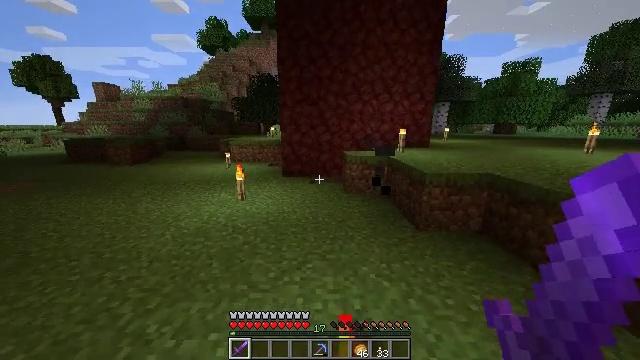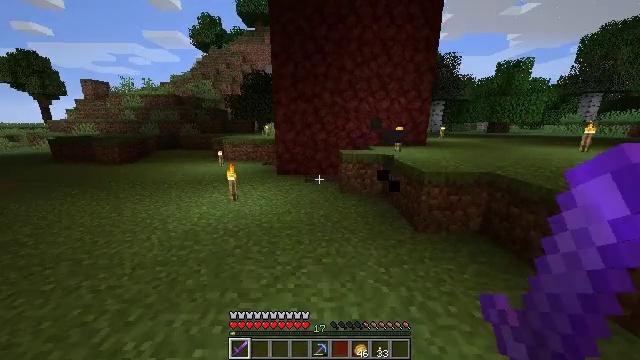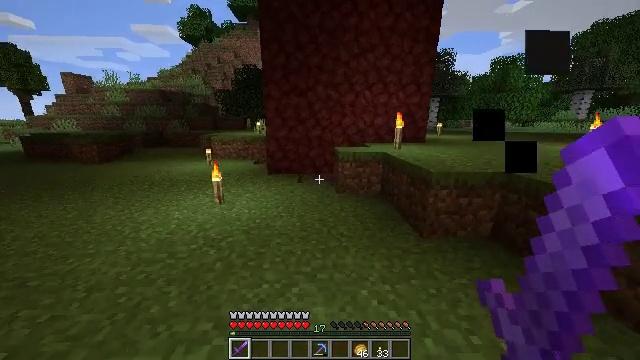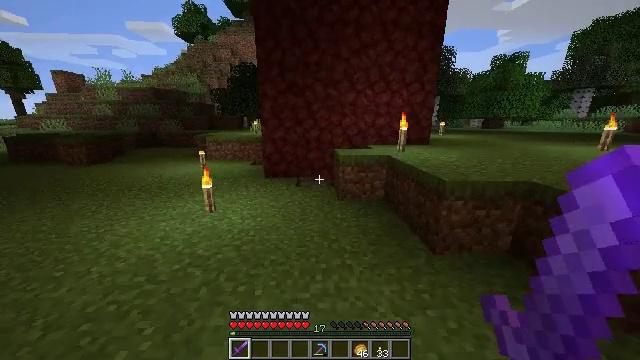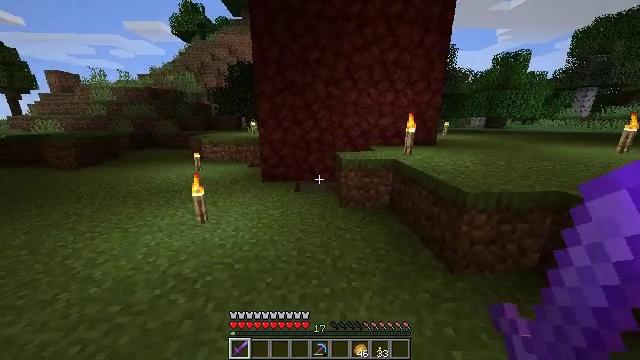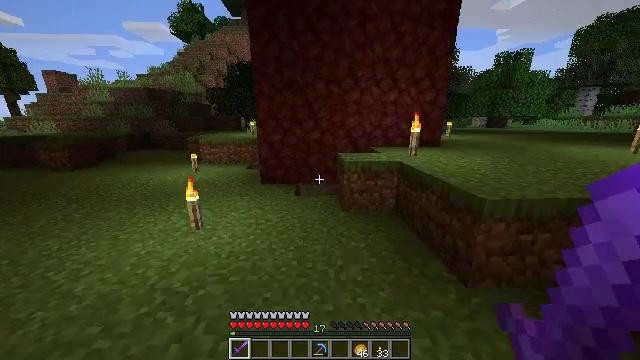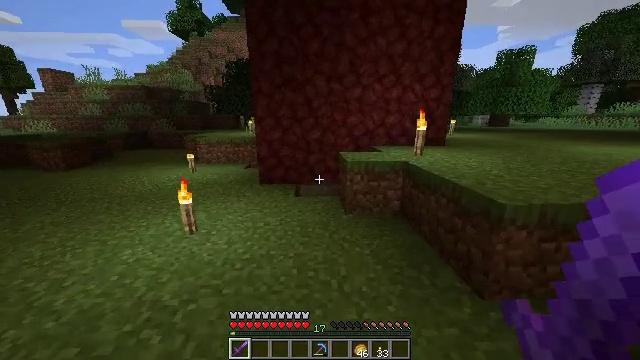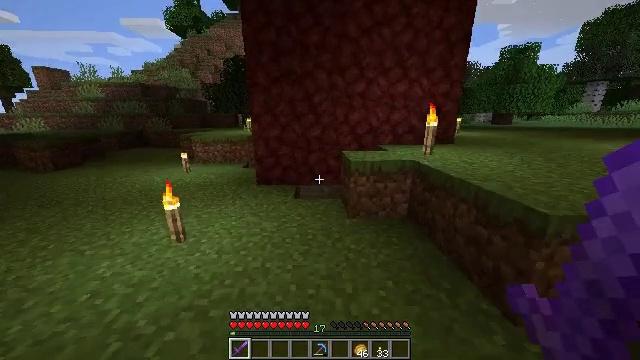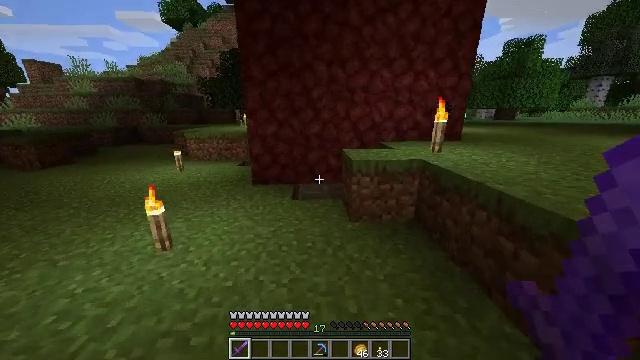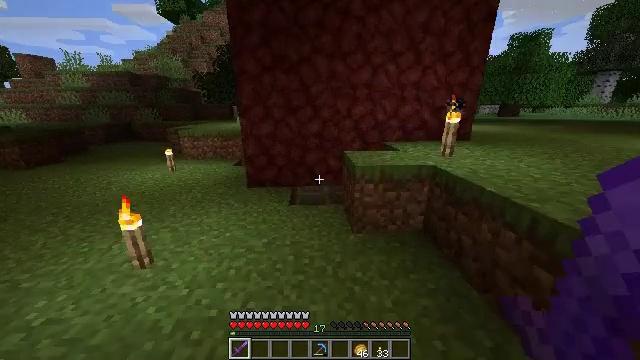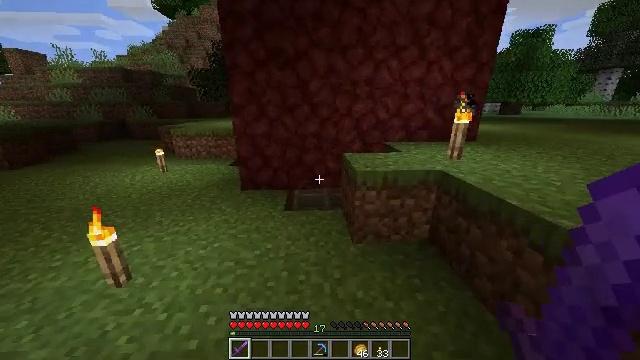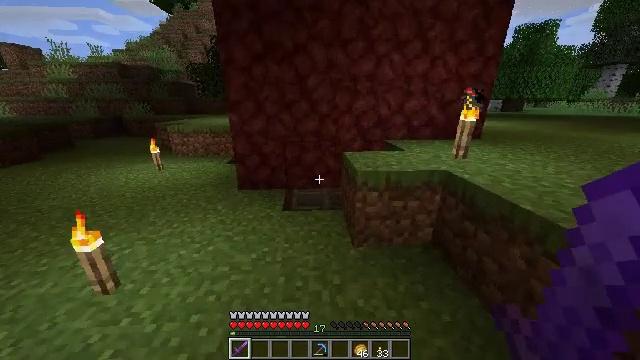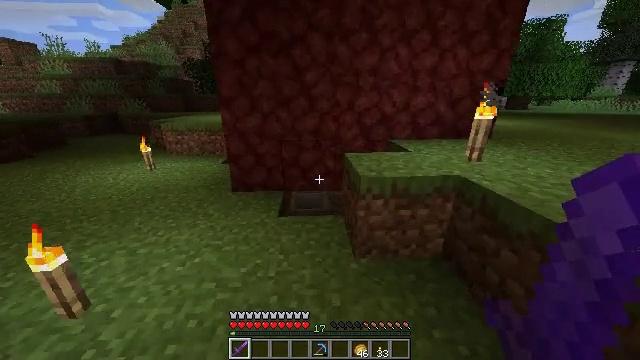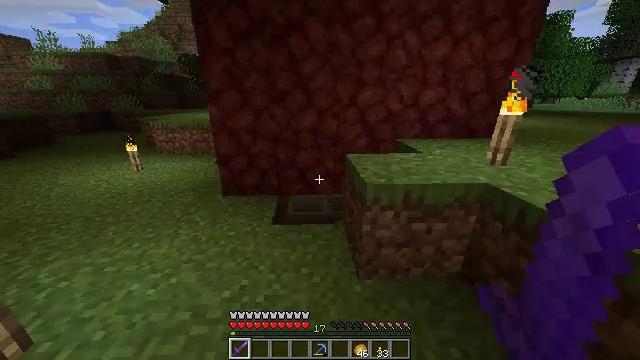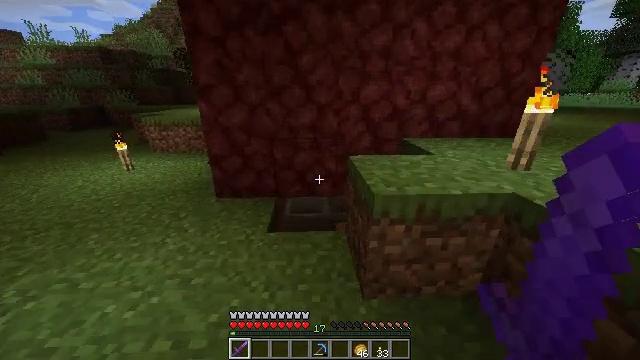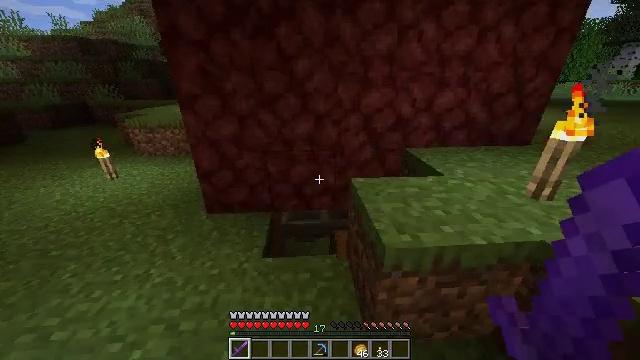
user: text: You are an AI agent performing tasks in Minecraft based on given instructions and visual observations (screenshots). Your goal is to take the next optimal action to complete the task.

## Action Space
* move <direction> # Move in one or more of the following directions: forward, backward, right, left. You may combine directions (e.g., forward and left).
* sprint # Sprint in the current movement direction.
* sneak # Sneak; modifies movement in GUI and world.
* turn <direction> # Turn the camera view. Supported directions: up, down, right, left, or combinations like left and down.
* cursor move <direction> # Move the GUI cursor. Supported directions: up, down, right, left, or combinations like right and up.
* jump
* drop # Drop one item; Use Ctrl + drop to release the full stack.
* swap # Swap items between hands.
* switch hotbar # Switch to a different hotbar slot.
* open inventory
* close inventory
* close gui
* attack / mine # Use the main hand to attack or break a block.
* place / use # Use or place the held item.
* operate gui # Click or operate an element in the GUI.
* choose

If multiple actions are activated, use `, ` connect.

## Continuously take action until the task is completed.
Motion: motion action
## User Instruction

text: Kill mobs.
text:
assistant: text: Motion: move forward, turn right
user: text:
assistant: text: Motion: move forward, turn right
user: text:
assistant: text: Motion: move forward
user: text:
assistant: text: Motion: move forward
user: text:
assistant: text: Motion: move forward
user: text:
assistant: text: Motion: move forward
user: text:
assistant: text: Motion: move forward
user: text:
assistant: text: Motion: move forward
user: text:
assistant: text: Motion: move forward
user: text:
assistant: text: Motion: move forward
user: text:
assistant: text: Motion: move forward
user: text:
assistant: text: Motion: move forward
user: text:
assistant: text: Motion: move forward
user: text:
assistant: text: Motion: move forward
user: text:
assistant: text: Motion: move forward, turn right and down, jump
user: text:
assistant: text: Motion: move forward, turn down, jump
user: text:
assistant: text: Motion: move forward, turn down, jump
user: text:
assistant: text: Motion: move forward, turn left and down
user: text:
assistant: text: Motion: move forward, turn down
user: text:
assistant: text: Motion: move forward, turn down
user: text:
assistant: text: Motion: move forward, turn left and down
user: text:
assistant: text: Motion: move forward, turn left and down
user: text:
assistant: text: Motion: turn left and down
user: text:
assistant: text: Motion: turn left and down
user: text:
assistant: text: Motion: turn down
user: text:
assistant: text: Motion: turn down
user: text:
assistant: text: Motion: turn down
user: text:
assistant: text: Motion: no_op
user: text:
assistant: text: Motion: no_op
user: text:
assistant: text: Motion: no_op